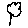
Label: tree